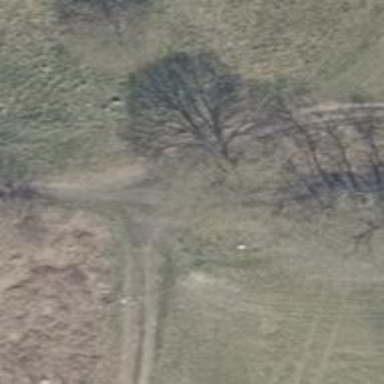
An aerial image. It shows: Grassy track crossing bridge. The track has grade5 tracktype.